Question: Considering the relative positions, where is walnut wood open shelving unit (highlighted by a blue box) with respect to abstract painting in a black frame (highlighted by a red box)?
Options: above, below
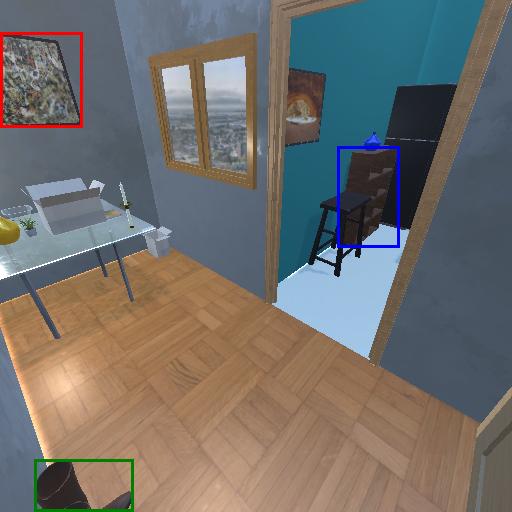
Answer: above